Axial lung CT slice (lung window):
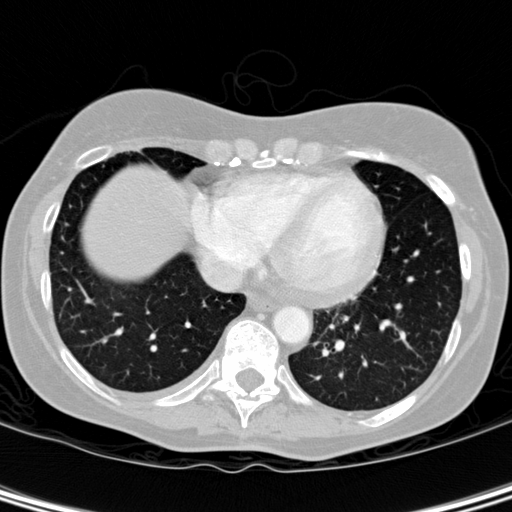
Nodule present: no